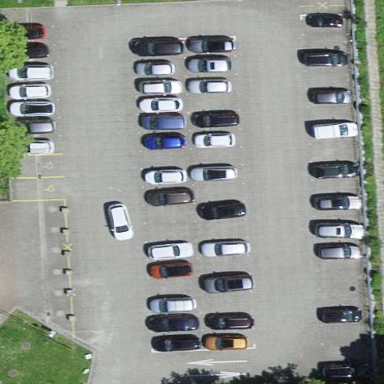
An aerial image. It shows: Parking area with surface.